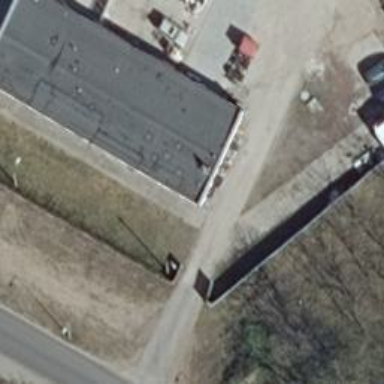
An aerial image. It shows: Service building.